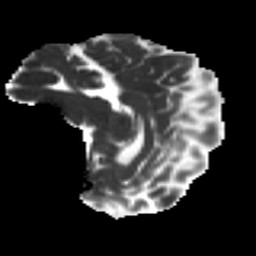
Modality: MD
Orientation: sagittal
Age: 49
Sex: male
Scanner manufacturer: ge
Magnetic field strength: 3 T
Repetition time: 7.8 s
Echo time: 0.0611 s